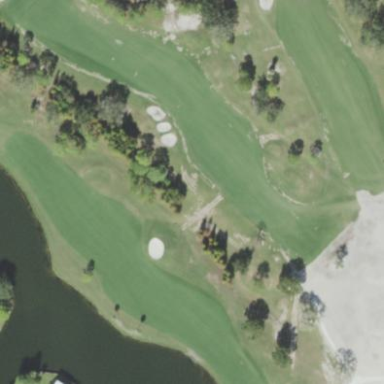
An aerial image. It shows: Golf fairway surrounded by grass.